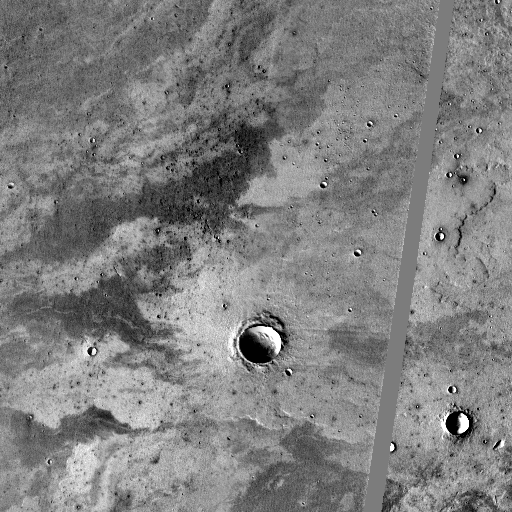
Crater classes present: Background, Other, Layered